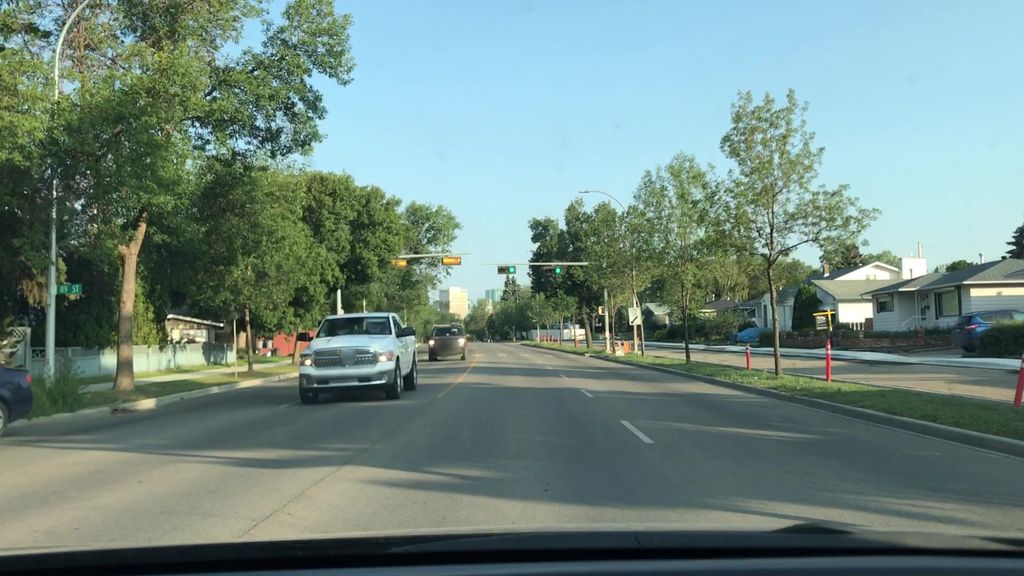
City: edmonton